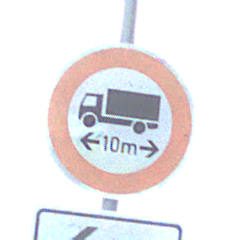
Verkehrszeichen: TatsaechlicheLaenge
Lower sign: RichtungsangabeDurchPfeile2
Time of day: SunriseSunset
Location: Outdoor (RoadRail)
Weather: PartlyCloudy
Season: NotSpecified
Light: Natural